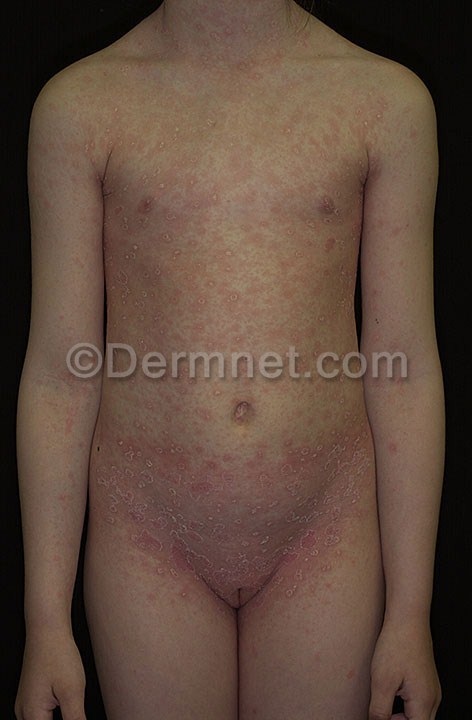
Disease: Psoriasis pictures Lichen Planus and related diseases